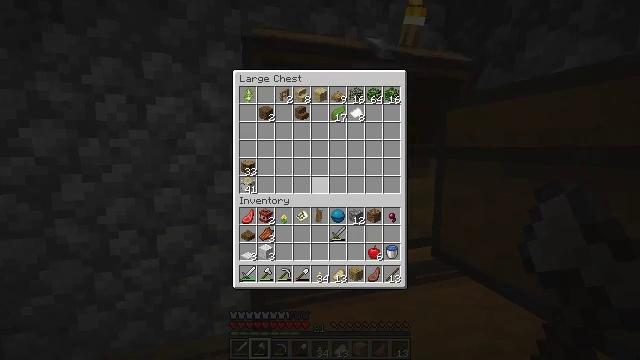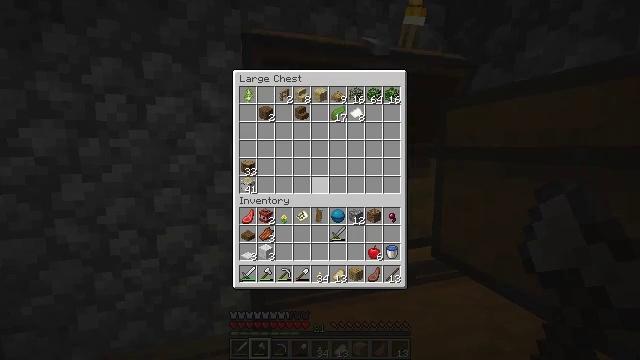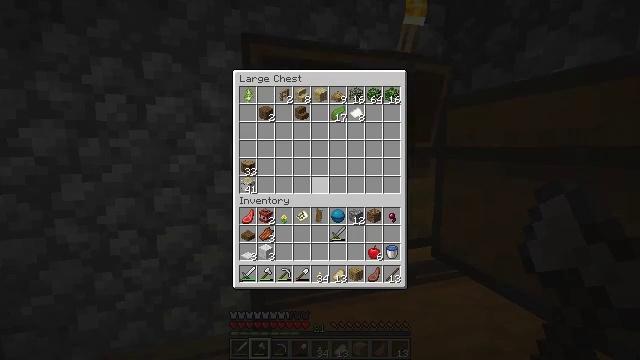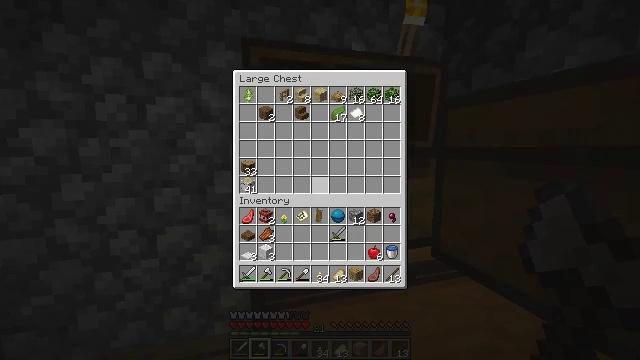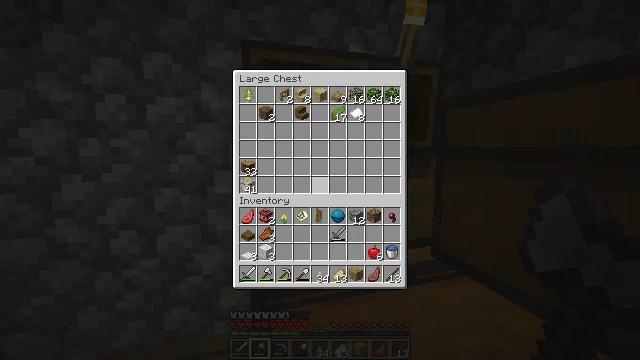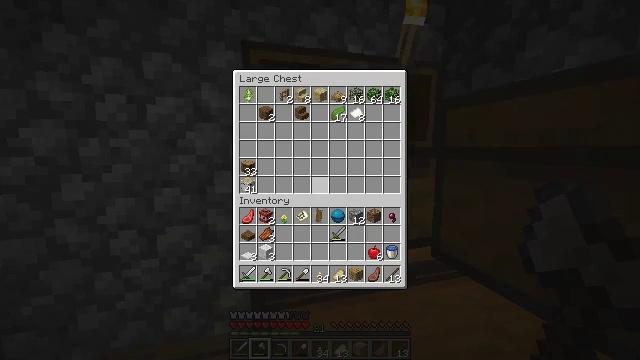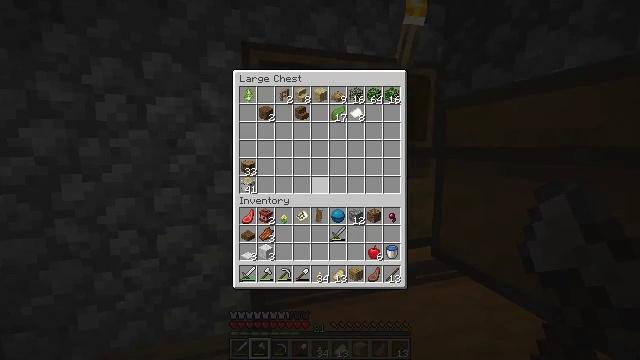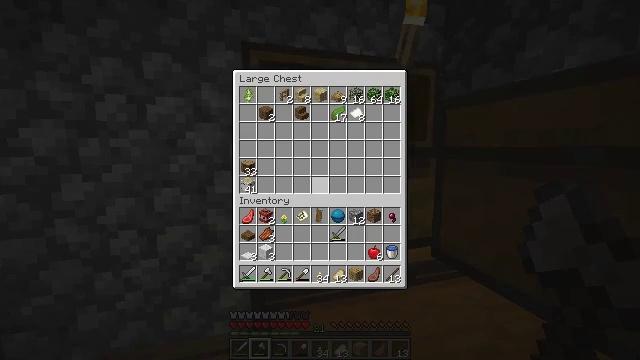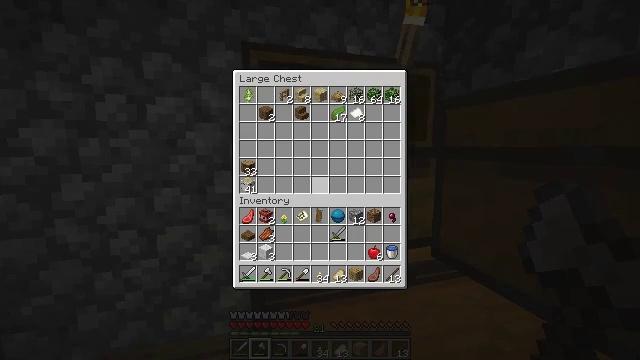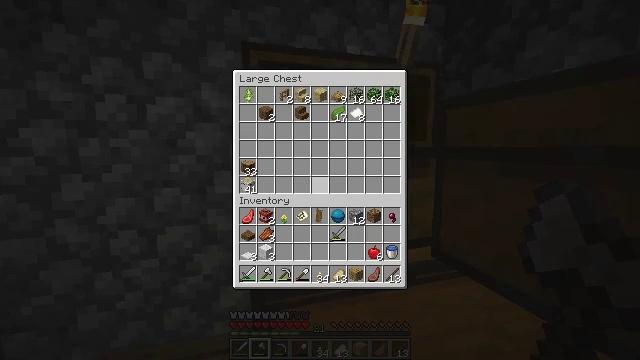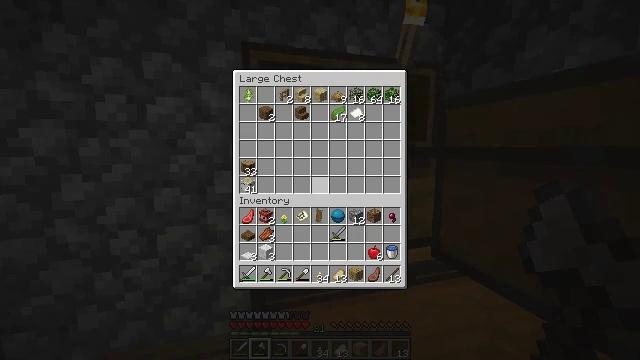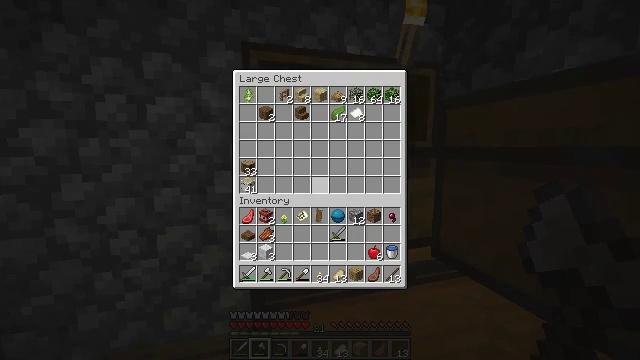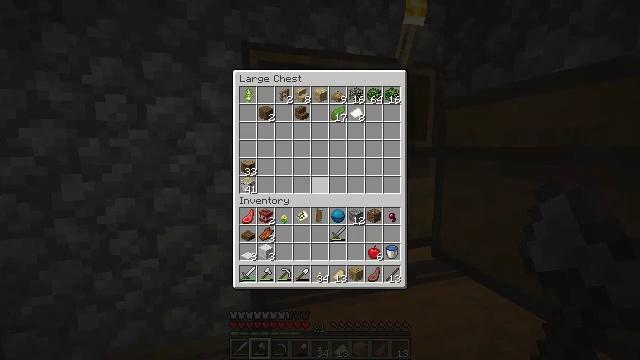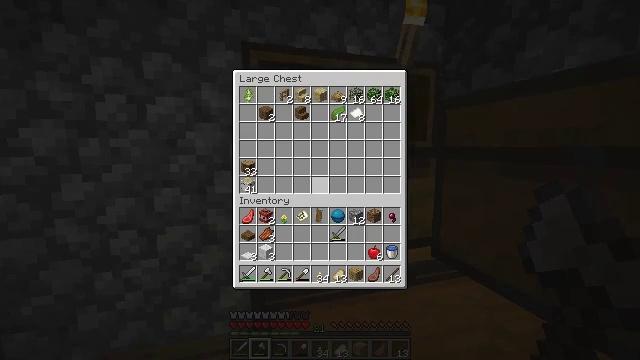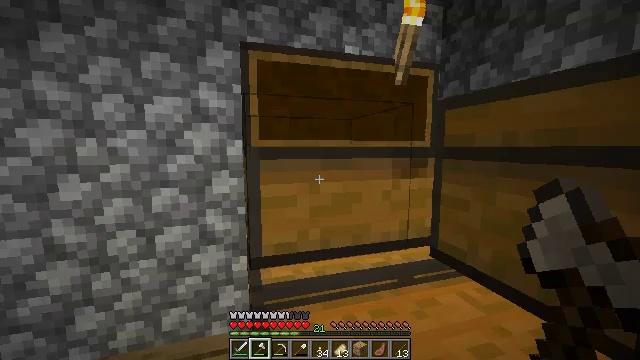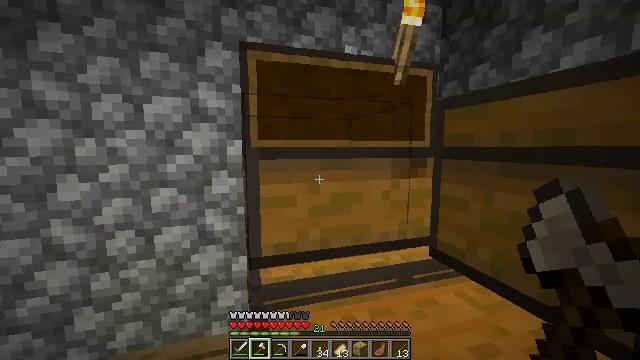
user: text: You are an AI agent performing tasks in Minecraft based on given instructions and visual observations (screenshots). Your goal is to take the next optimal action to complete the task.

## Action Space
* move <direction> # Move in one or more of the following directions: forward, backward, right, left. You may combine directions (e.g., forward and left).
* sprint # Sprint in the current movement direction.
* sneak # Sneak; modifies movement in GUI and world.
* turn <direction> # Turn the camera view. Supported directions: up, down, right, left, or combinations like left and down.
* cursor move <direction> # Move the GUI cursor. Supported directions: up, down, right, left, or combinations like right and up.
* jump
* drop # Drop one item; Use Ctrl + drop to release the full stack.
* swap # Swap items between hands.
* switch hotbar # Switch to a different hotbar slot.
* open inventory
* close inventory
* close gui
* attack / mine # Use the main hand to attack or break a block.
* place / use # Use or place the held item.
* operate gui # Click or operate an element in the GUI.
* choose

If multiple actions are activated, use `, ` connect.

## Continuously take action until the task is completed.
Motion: motion action
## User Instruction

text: Mine a chest to move it.
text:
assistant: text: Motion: no_op
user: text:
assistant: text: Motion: no_op
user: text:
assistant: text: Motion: no_op
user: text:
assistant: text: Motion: no_op
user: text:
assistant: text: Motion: no_op
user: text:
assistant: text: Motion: no_op
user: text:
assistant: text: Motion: no_op
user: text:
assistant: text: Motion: no_op
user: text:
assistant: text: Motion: no_op
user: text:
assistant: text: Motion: no_op
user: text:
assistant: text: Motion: no_op
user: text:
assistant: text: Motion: no_op
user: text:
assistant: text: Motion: no_op
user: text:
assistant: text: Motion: close inventory
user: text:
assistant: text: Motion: close inventory
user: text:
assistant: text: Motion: close inventory
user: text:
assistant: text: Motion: no_op
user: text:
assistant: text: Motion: turn right
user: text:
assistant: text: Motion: no_op
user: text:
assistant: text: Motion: no_op
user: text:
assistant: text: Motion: no_op
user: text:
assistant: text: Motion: no_op
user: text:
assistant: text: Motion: use / place
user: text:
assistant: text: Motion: use / place
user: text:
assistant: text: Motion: use / place
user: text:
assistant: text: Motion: no_op
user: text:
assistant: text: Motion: no_op
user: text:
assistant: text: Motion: open gui
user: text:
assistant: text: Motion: no_op
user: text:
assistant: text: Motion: no_op